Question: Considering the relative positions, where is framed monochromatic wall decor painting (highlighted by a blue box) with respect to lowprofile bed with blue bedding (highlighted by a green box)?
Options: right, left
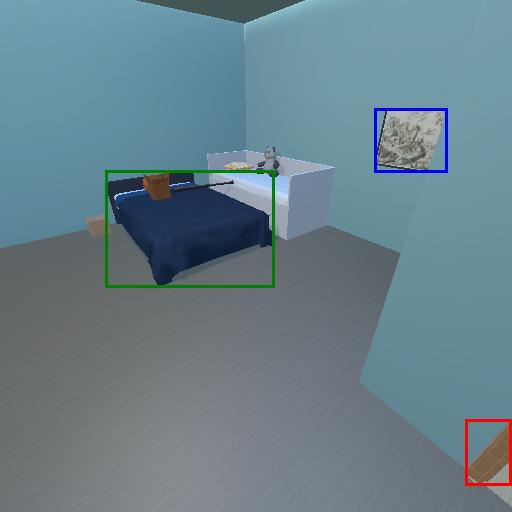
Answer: right